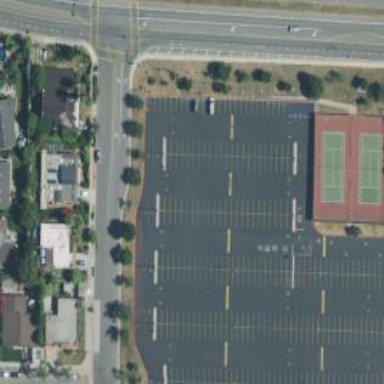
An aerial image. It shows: Parking area.